Question: I am configuring LDAP using oracle identity management with MySQL as metadata DB. I am stuck at Database connection point.

Error says could not connect to database, I checked the credentials, it is right. Even checked to connect with command prompt using the credentials, it works. It may have problem of service name (third parameter of connection string) which we have specified as windows service name of MySQL - "MySQL55".
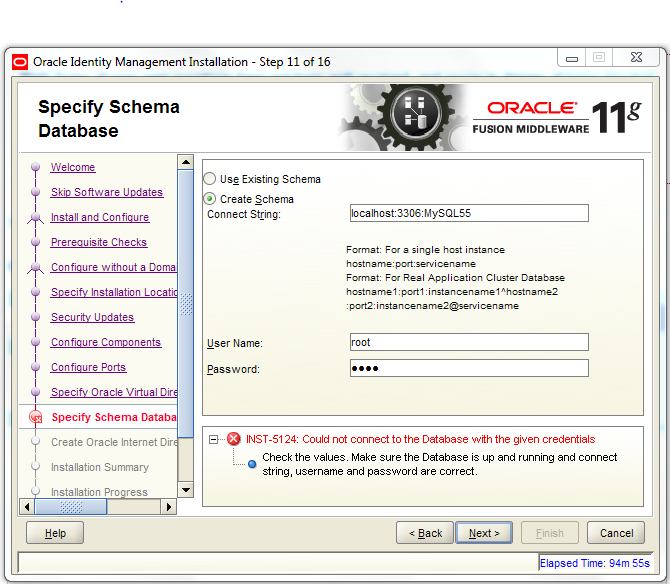
Answer: You can't install Oracle Internet Directory (OID) against a MySQL database. It only supports Oracle RDBMS as a backend. Among other reasons, the OID database schema contains PL/SQL, and MySQL does not support PL/SQL as a stored procedure language (it has its own stored procedure language with incompatible syntax).